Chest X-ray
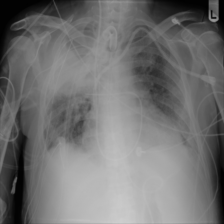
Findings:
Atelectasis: negative
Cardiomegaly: negative
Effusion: negative
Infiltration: negative
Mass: negative
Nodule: negative
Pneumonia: negative
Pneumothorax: negative
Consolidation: negative
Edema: negative
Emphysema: negative
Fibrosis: negative
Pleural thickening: negative
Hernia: negative